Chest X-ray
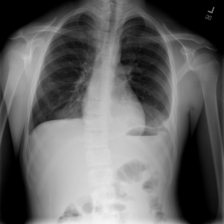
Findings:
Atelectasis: positive
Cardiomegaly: negative
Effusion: positive
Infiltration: positive
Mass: negative
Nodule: negative
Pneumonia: negative
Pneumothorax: negative
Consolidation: negative
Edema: negative
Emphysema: negative
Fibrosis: negative
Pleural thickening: negative
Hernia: negative